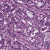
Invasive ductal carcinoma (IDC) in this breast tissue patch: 1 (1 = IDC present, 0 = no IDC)